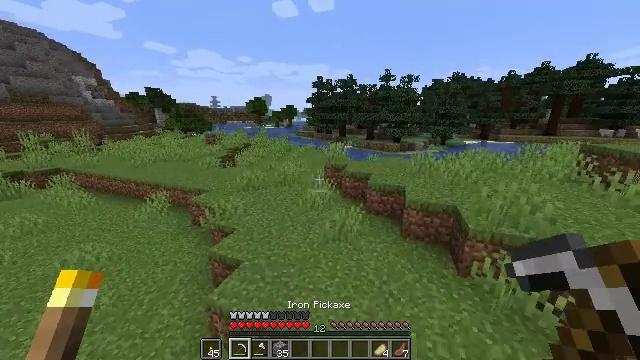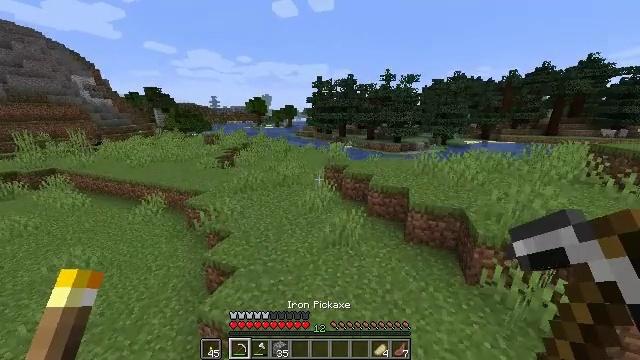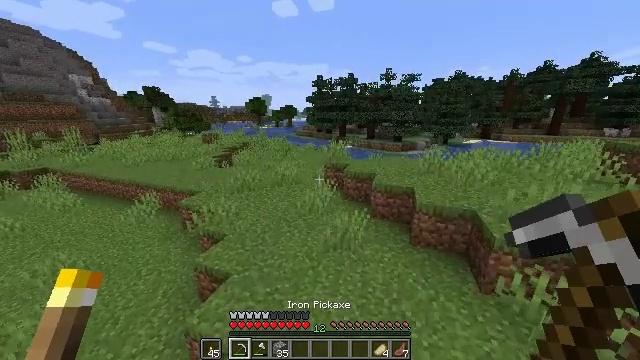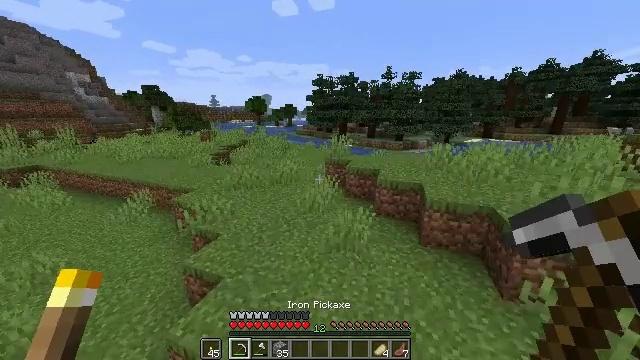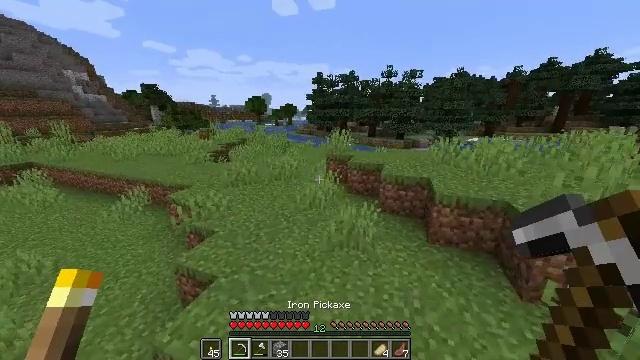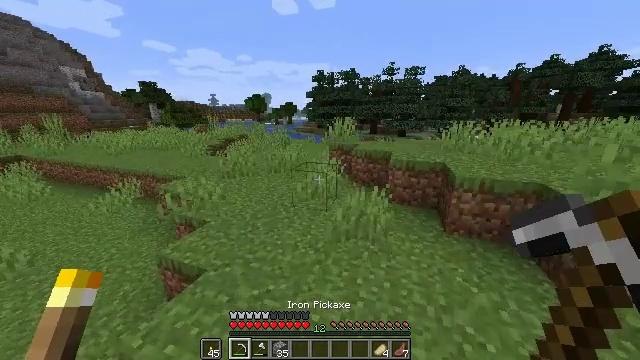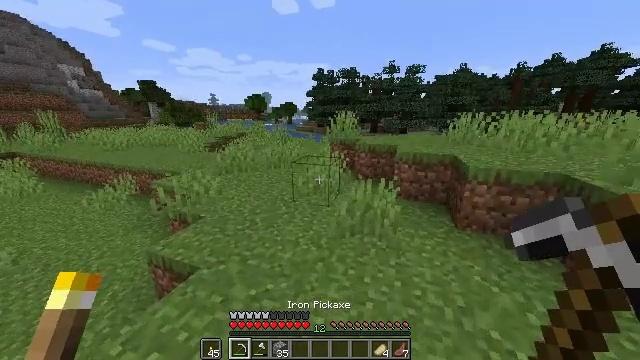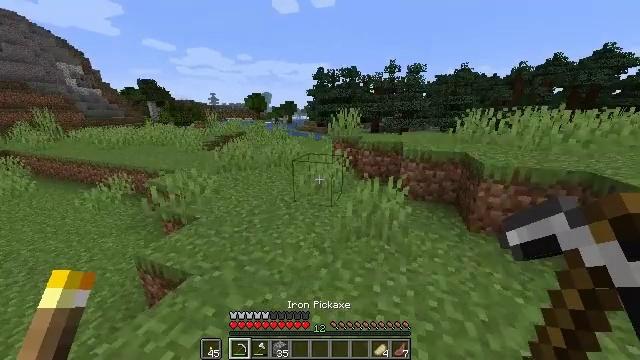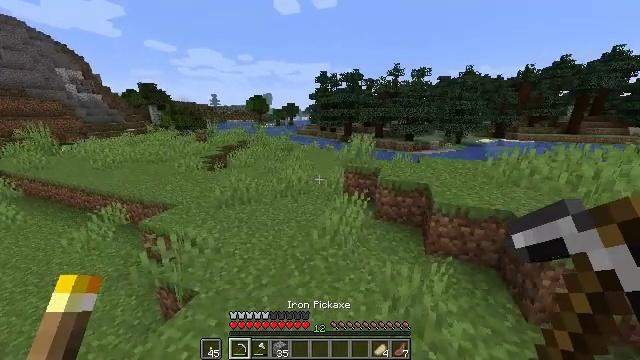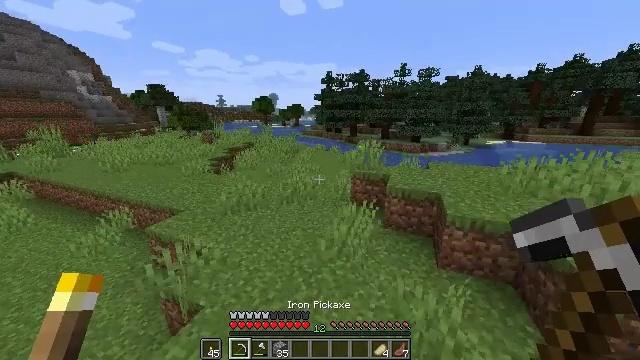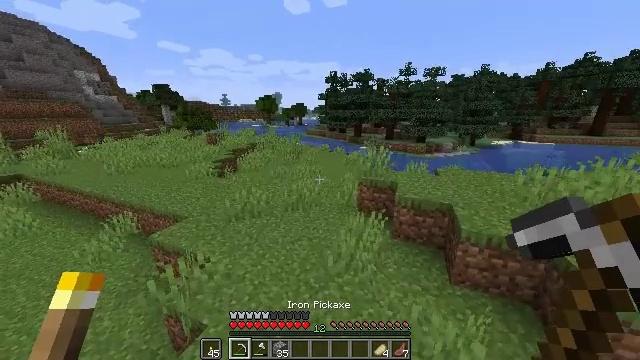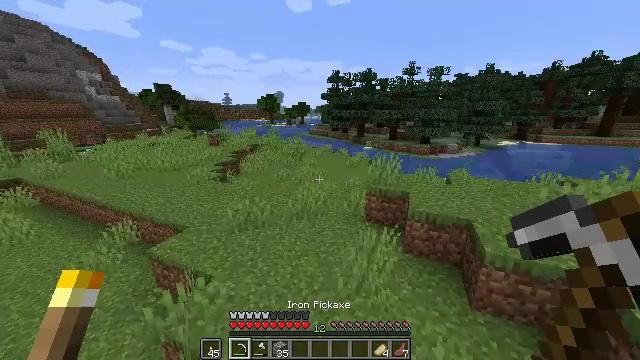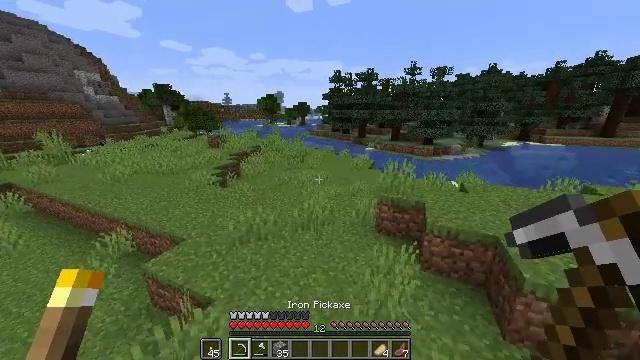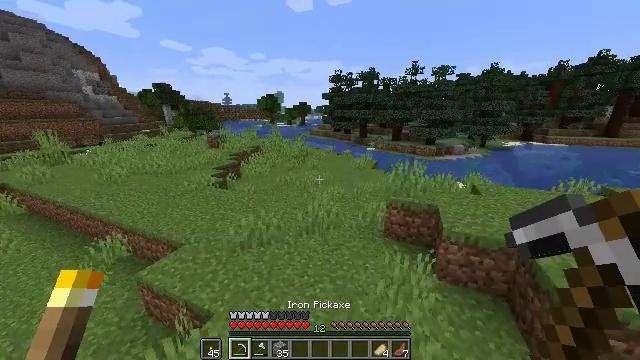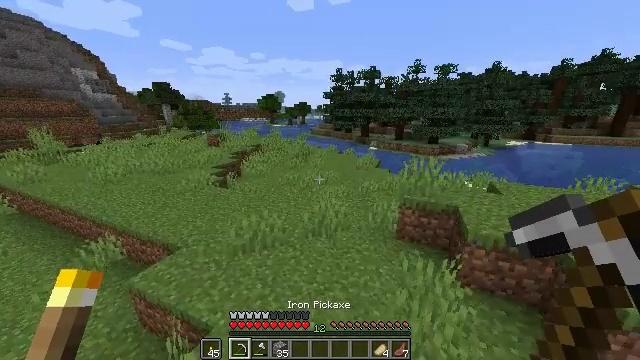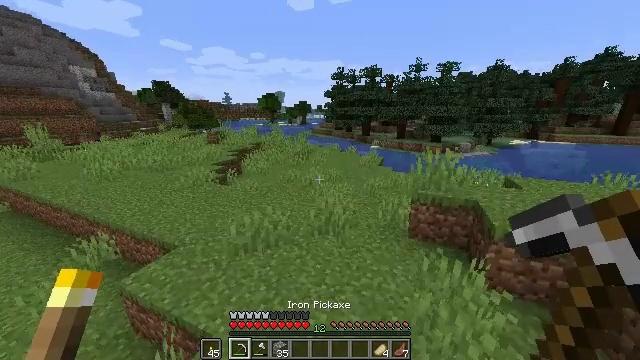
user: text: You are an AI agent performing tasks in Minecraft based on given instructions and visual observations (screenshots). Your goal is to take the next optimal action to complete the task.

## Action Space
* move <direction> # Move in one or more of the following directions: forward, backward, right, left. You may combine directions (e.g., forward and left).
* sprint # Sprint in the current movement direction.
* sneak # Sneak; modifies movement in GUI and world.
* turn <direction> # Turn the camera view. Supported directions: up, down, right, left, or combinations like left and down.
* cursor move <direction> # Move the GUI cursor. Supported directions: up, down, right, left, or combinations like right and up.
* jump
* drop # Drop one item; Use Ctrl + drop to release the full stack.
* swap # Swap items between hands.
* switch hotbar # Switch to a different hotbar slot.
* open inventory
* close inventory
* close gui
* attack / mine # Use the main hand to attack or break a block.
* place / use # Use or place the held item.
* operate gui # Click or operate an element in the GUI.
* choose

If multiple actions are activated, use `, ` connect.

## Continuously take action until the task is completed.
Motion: motion action
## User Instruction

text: Hunt a chicken.
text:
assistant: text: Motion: move forward and move left, sprint, jump
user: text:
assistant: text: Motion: move forward and move left, sprint, jump
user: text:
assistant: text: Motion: move forward and move left, sprint, jump
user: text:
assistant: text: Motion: move forward and move left, sprint, jump
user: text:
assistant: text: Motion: move forward and move left, sprint, jump
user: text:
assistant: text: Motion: move forward and move left, sprint, jump
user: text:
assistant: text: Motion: move forward and move left, sprint, jump
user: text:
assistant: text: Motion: move forward and move left, sprint, jump
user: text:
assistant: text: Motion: move forward and move left, sprint, turn left, jump
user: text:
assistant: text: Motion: move forward and move left, sprint, jump
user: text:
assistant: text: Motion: move forward and move left, sprint, jump
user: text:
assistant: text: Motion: move forward and move left, sprint, jump
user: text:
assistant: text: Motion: move forward and move left, sprint, jump
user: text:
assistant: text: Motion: move forward and move left, sprint, jump
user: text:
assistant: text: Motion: move forward and move left, sprint, jump
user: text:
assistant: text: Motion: move forward and move left, sprint, jump
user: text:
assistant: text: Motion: move forward and move left, sprint, jump
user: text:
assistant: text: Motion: move forward and move left, sprint, jump
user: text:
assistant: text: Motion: move forward and move left, sprint, jump
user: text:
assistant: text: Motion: move forward and move left, sprint, jump
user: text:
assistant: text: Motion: move forward and move left, sprint, jump
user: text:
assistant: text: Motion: move forward and move left, sprint, jump
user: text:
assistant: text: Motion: move forward and move left, sprint, jump
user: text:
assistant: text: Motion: move forward and move left, sprint, jump
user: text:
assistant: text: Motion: move forward and move left, sprint, jump
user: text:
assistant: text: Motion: move forward and move left, sprint, jump
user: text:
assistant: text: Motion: move forward and move left, sprint, jump
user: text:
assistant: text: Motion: move forward and move left, sprint, jump
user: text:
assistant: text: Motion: move forward and move left, sprint, jump
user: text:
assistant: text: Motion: move forward and move left, sprint, jump